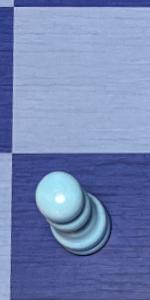
Label: Pawn_White